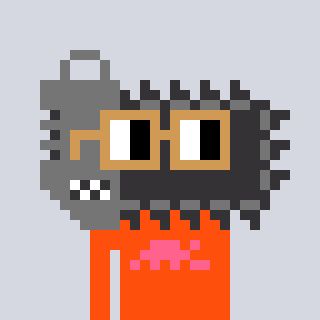
a pixel art character with square brown glasses, a chainsaw-shaped head and a orange-colored body on a cool background